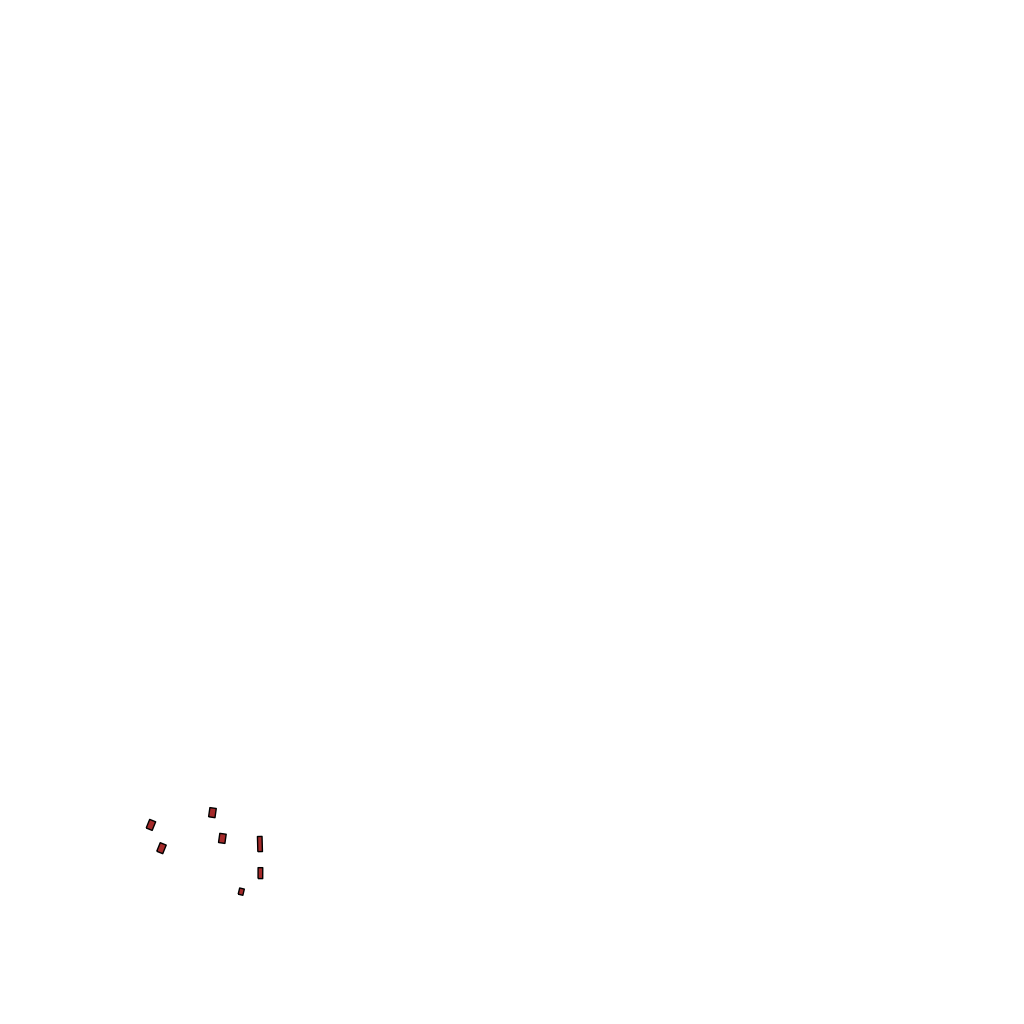
Tags: overhead vector_map, recreation, individual_rise, density_1, Facility, 1.0 km²